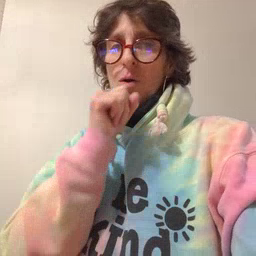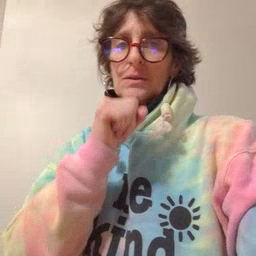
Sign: orange